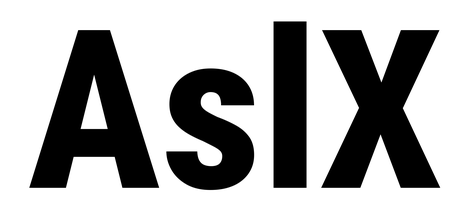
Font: Roboto_Condensed_ExtraBold